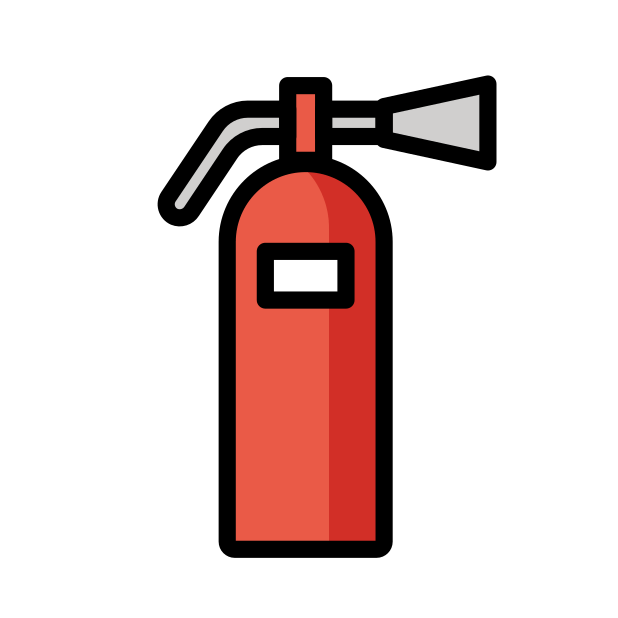
Emoji: 🧯
Name: fire extinguisher
Unicode: 0x1f9ef